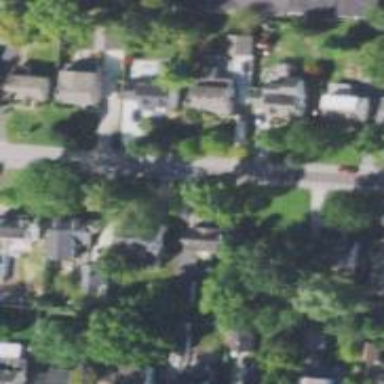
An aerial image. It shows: Residential driveway.